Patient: sex M, age 35
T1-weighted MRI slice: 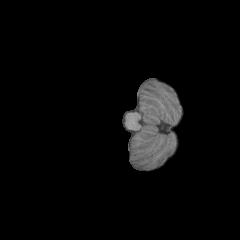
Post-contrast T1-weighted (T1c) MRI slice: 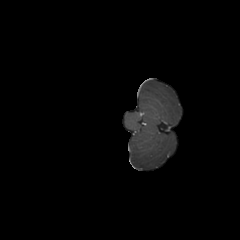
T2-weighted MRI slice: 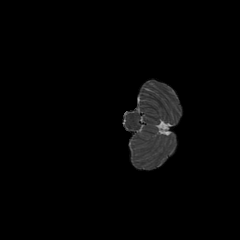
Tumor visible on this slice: no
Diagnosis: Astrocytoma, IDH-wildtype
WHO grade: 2